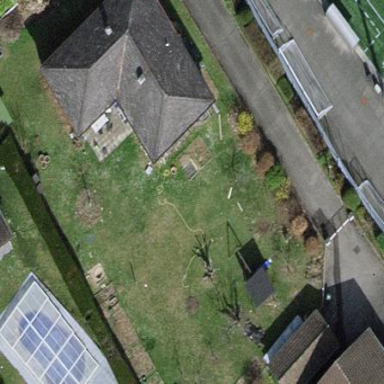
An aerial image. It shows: Garden surrounded by fence.